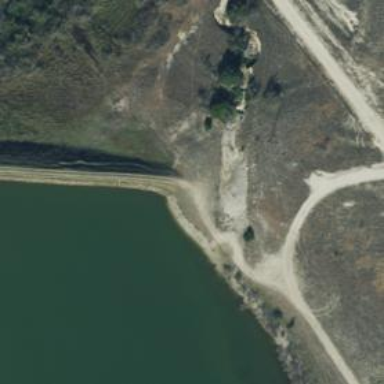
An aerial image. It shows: Dam across waterway.